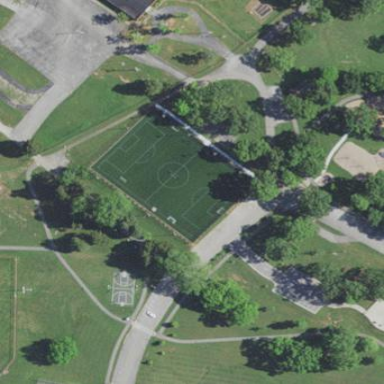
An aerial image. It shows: Volleyball court on pitch meant for leisure land.